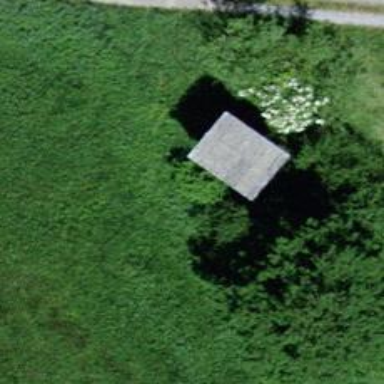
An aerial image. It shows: Bird hide located in leisure land.